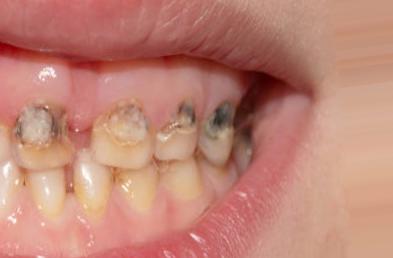
Condition: Caries